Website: home-depot
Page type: customer-info-address
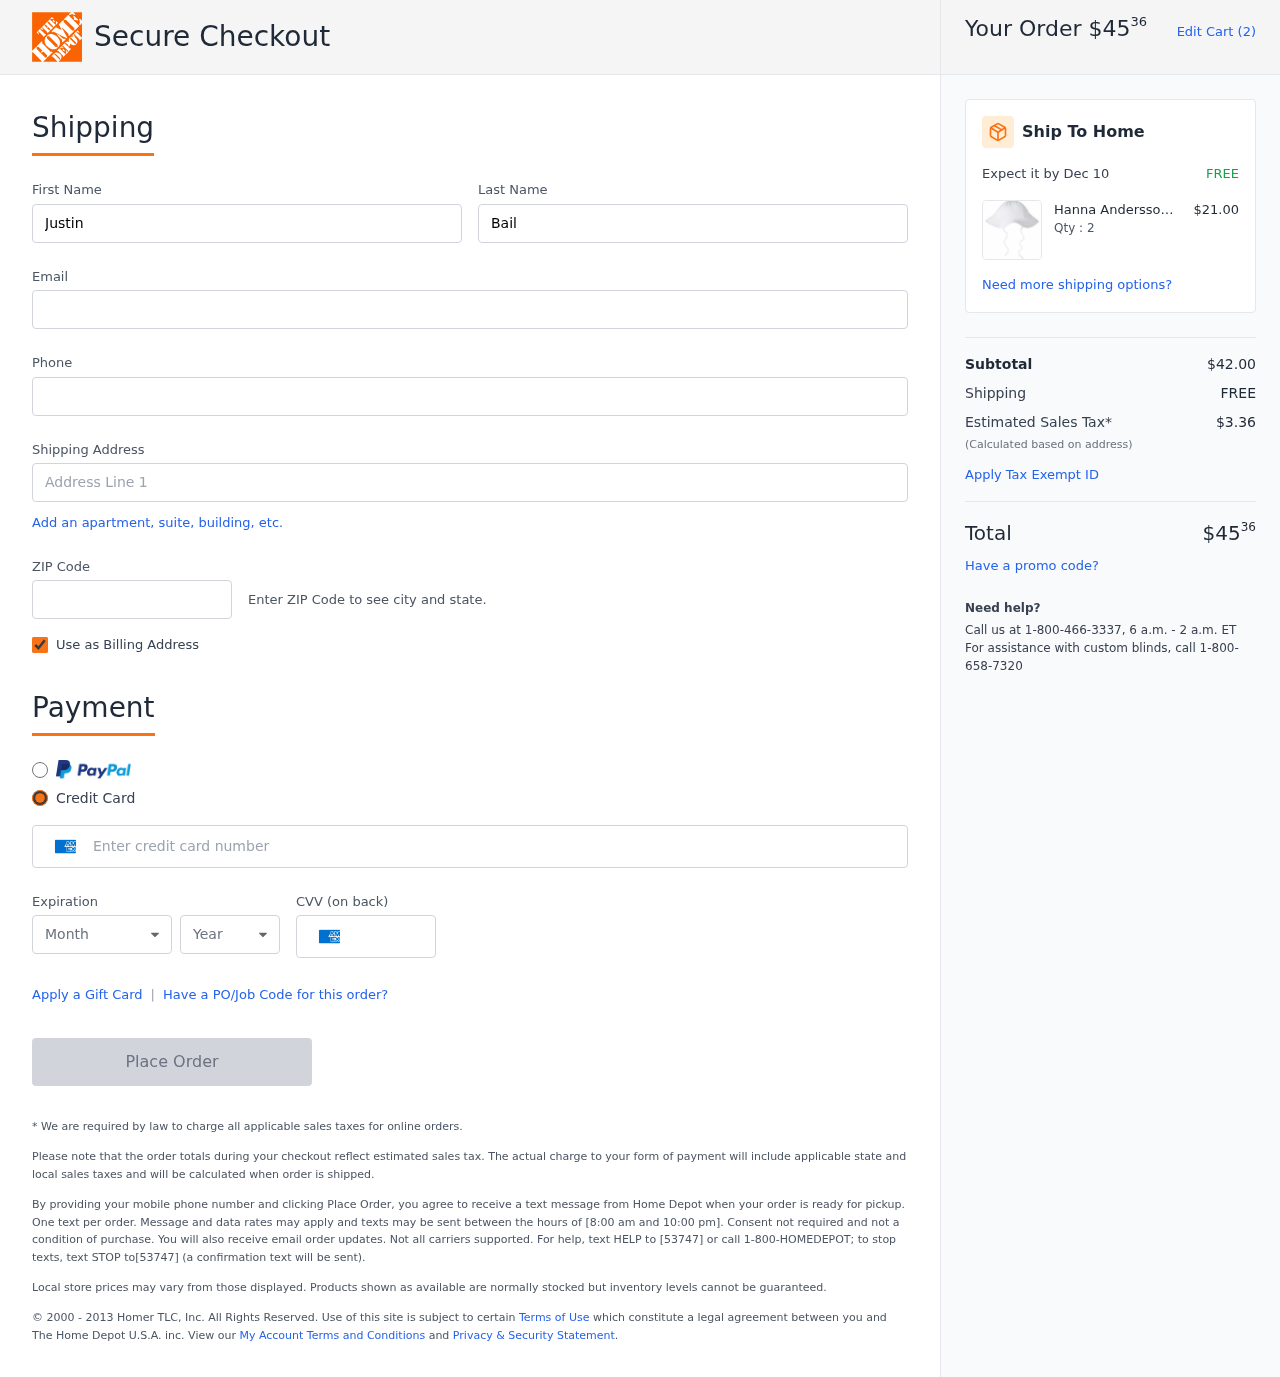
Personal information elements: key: PII_CARD_CVV
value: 2923
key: PII_CARD_EXPIRY_MONTH
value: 04
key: PII_CARD_EXPIRY_YEAR
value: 29
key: PII_CARD_NUMBER
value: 3488 1462 6923 572
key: PII_EMAIL
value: justin.bailey@yahoo.com
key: PII_FIRSTNAME
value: Justin
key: PII_LASTNAME
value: Bailey
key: PII_PHONE
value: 5174458589
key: PII_POSTCODE
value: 67127
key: PII_STREET
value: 74583 Charles Land Apt. 532
Product elements: key: PRODUCT1_BRAND
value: Hanna Andersson
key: PRODUCT1_NAME
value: Moon and Back by Hanna Andersson Infant and Toddler Sun Hat White 1-3 Years
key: PRODUCT1_NAME
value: Moon and Back by Han...
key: PRODUCT1_PRICE
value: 21
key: PRODUCT1_QUANTITY
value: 2
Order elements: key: ORDER_TOTAL
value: $4536
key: ORDER_NUM_ITEMS
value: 2
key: ORDER_DELIVERY_DATE
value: Dec 10
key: ORDER_SUBTOTAL
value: $42.00
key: ORDER_SHIPPING_COST
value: FREE
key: ORDER_TAX
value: $3.36